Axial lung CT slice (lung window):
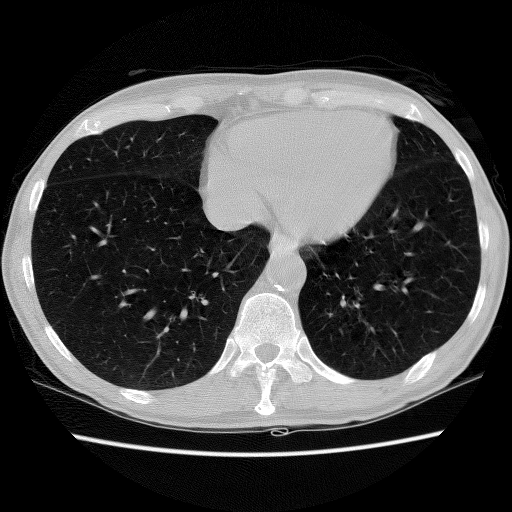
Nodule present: no